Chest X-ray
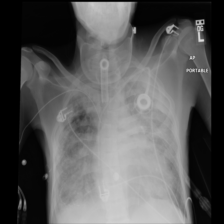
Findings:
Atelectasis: negative
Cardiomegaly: negative
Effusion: negative
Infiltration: negative
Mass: negative
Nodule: negative
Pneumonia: negative
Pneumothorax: negative
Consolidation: negative
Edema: negative
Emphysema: negative
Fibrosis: negative
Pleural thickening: positive
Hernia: negative